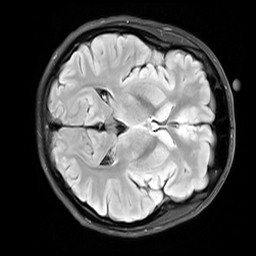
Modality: FLAIR
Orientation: axial
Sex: female
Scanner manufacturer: siemens
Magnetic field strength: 3 T
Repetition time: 10 s
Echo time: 0.09 s